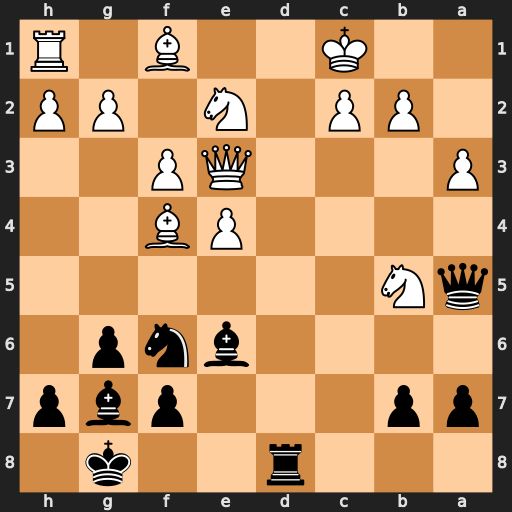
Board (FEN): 3r2k1/pp3pbp/4bnp1/qN6/4PB2/P3QP2/1PP1N1PP/2K2B1R
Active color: b
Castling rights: -
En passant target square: -
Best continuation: Qe1#